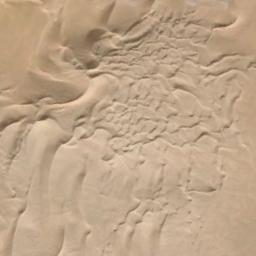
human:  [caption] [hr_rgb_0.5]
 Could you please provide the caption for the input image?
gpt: There are many lines in the desert .

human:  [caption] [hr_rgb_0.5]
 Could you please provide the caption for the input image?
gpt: The desert is full of white sand .

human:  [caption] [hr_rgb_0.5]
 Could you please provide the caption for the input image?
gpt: The desert has yellow sand and some small dunes .

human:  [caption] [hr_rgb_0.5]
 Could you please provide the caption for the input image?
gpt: This is a yellow desert with wavy stripes .

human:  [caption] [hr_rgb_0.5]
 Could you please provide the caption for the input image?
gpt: A sandy desert with some dunes .